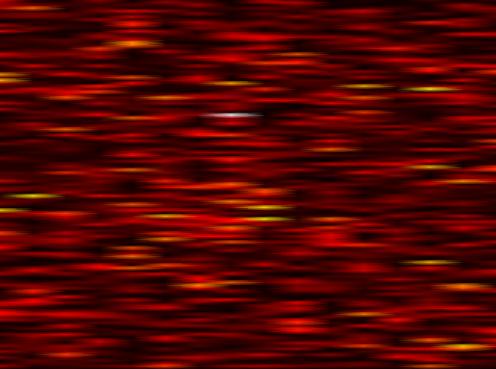
Label: WOLA